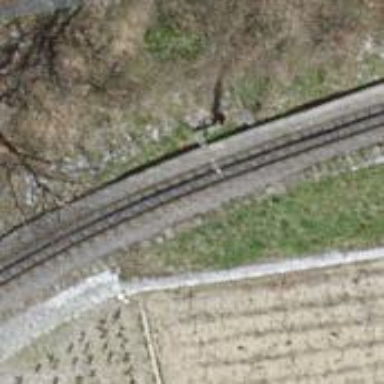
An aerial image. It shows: Narrow-gauge railway track with 1 electrified contact line.